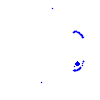
Particle: electron